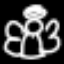
Label: angel